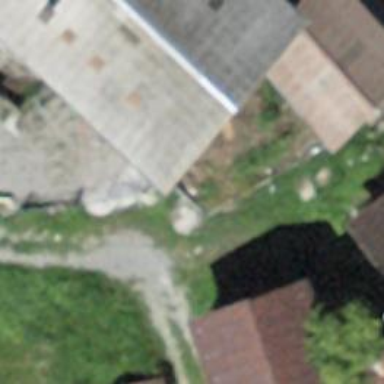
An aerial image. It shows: Rural barn.